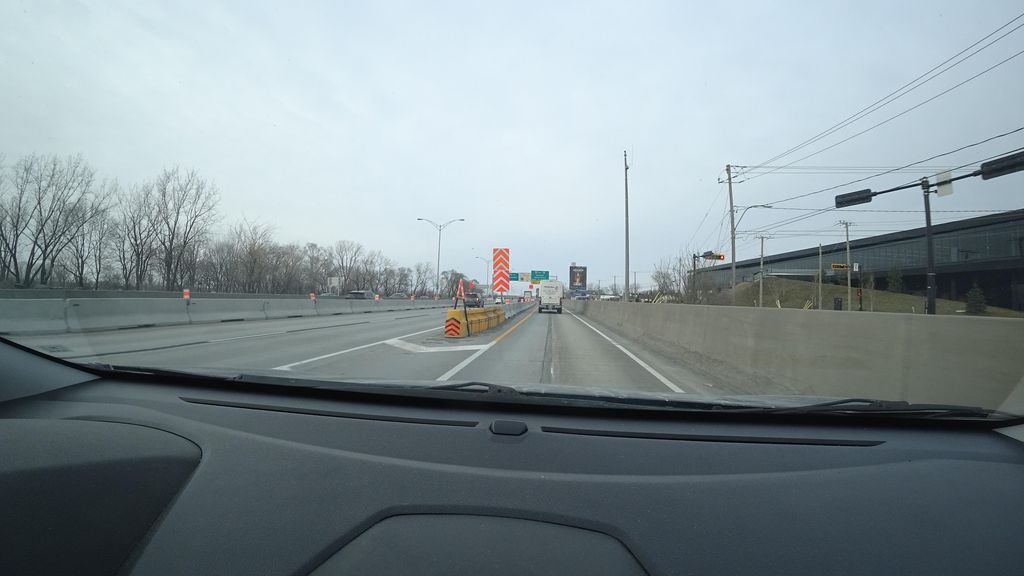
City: montreal